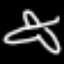
Label: airplane